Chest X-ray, AP view. Patient: 63 years old, sex M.
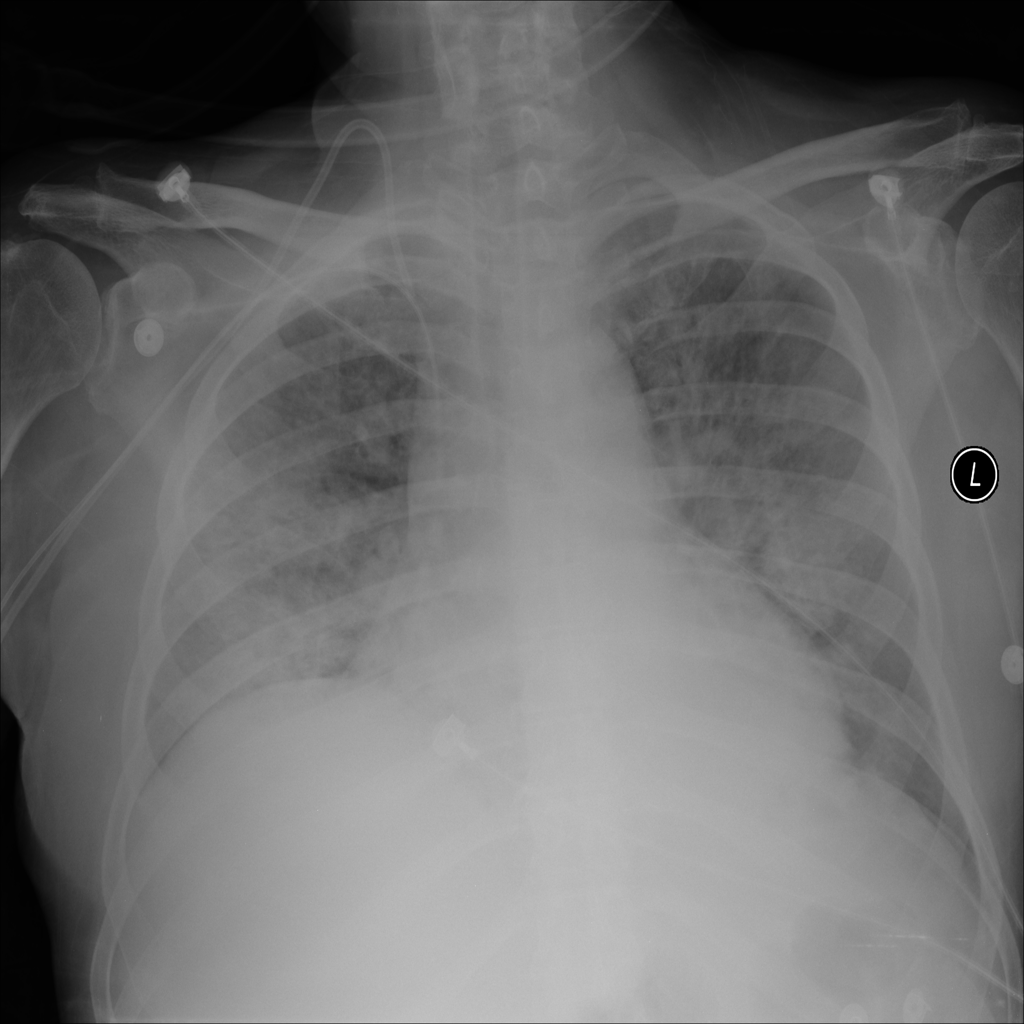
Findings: Edema, Infiltration, Pneumonia